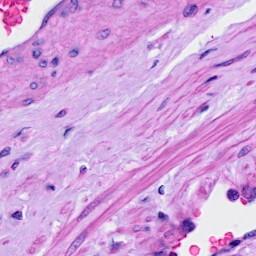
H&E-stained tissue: Cervix